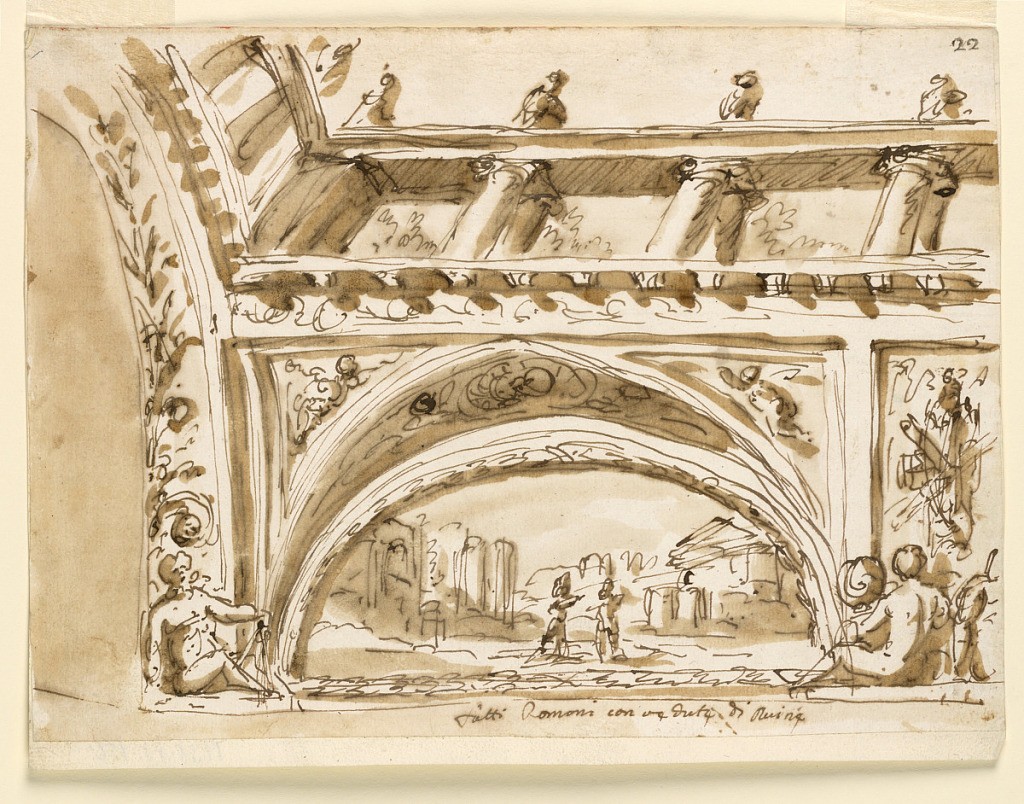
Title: Design for Ceiling Decoration, a Barrel Vault
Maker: Giuseppe Barberi, Italian, 1746–1809
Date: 1790–1800
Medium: Pen and brown ink, brush and brown wash on off-white laid paper, lined
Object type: Drawing
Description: A variation of the scheme of -1534. The arch is decorated with one half of a plant. A mean is seated below, holding a compass. The panel in the center shows a trophy. The painting represents a scene of Roman history in a setting of ruins. Caption: Fatti Romani con vedute di Ruine